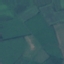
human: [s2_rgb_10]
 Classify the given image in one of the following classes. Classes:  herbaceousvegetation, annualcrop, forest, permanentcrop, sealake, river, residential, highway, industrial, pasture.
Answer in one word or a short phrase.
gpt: Pasture